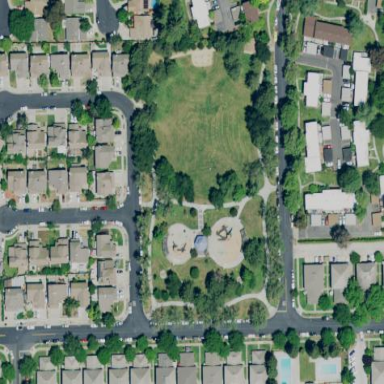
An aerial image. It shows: Lovely park for leisure and relaxation.